Field crop: maize
Growth stage: 2
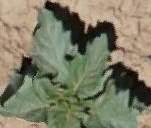
Species: datura